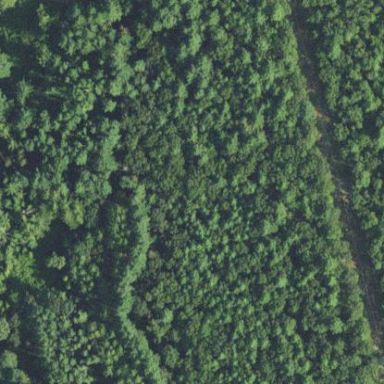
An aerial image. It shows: Mixed leaf woodland.